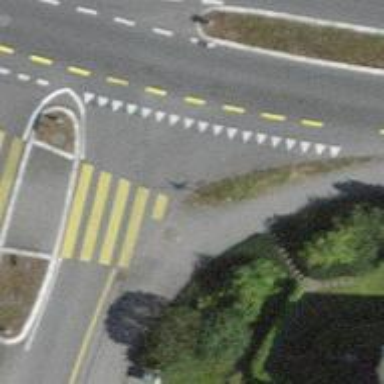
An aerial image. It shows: Kerb barrier.